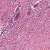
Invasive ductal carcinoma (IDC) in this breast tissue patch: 0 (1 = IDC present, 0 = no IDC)